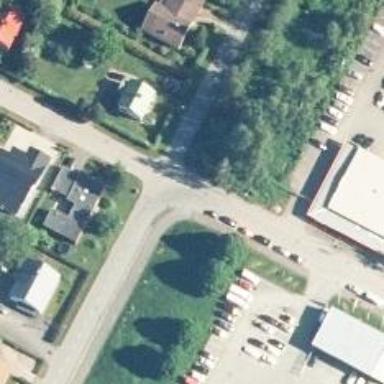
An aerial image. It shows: Footway crossing with marked asphalt surface.